Question: What is the maximum amount of money that can be robbed from the houses? The connected houses cannot be robbed at the same time.
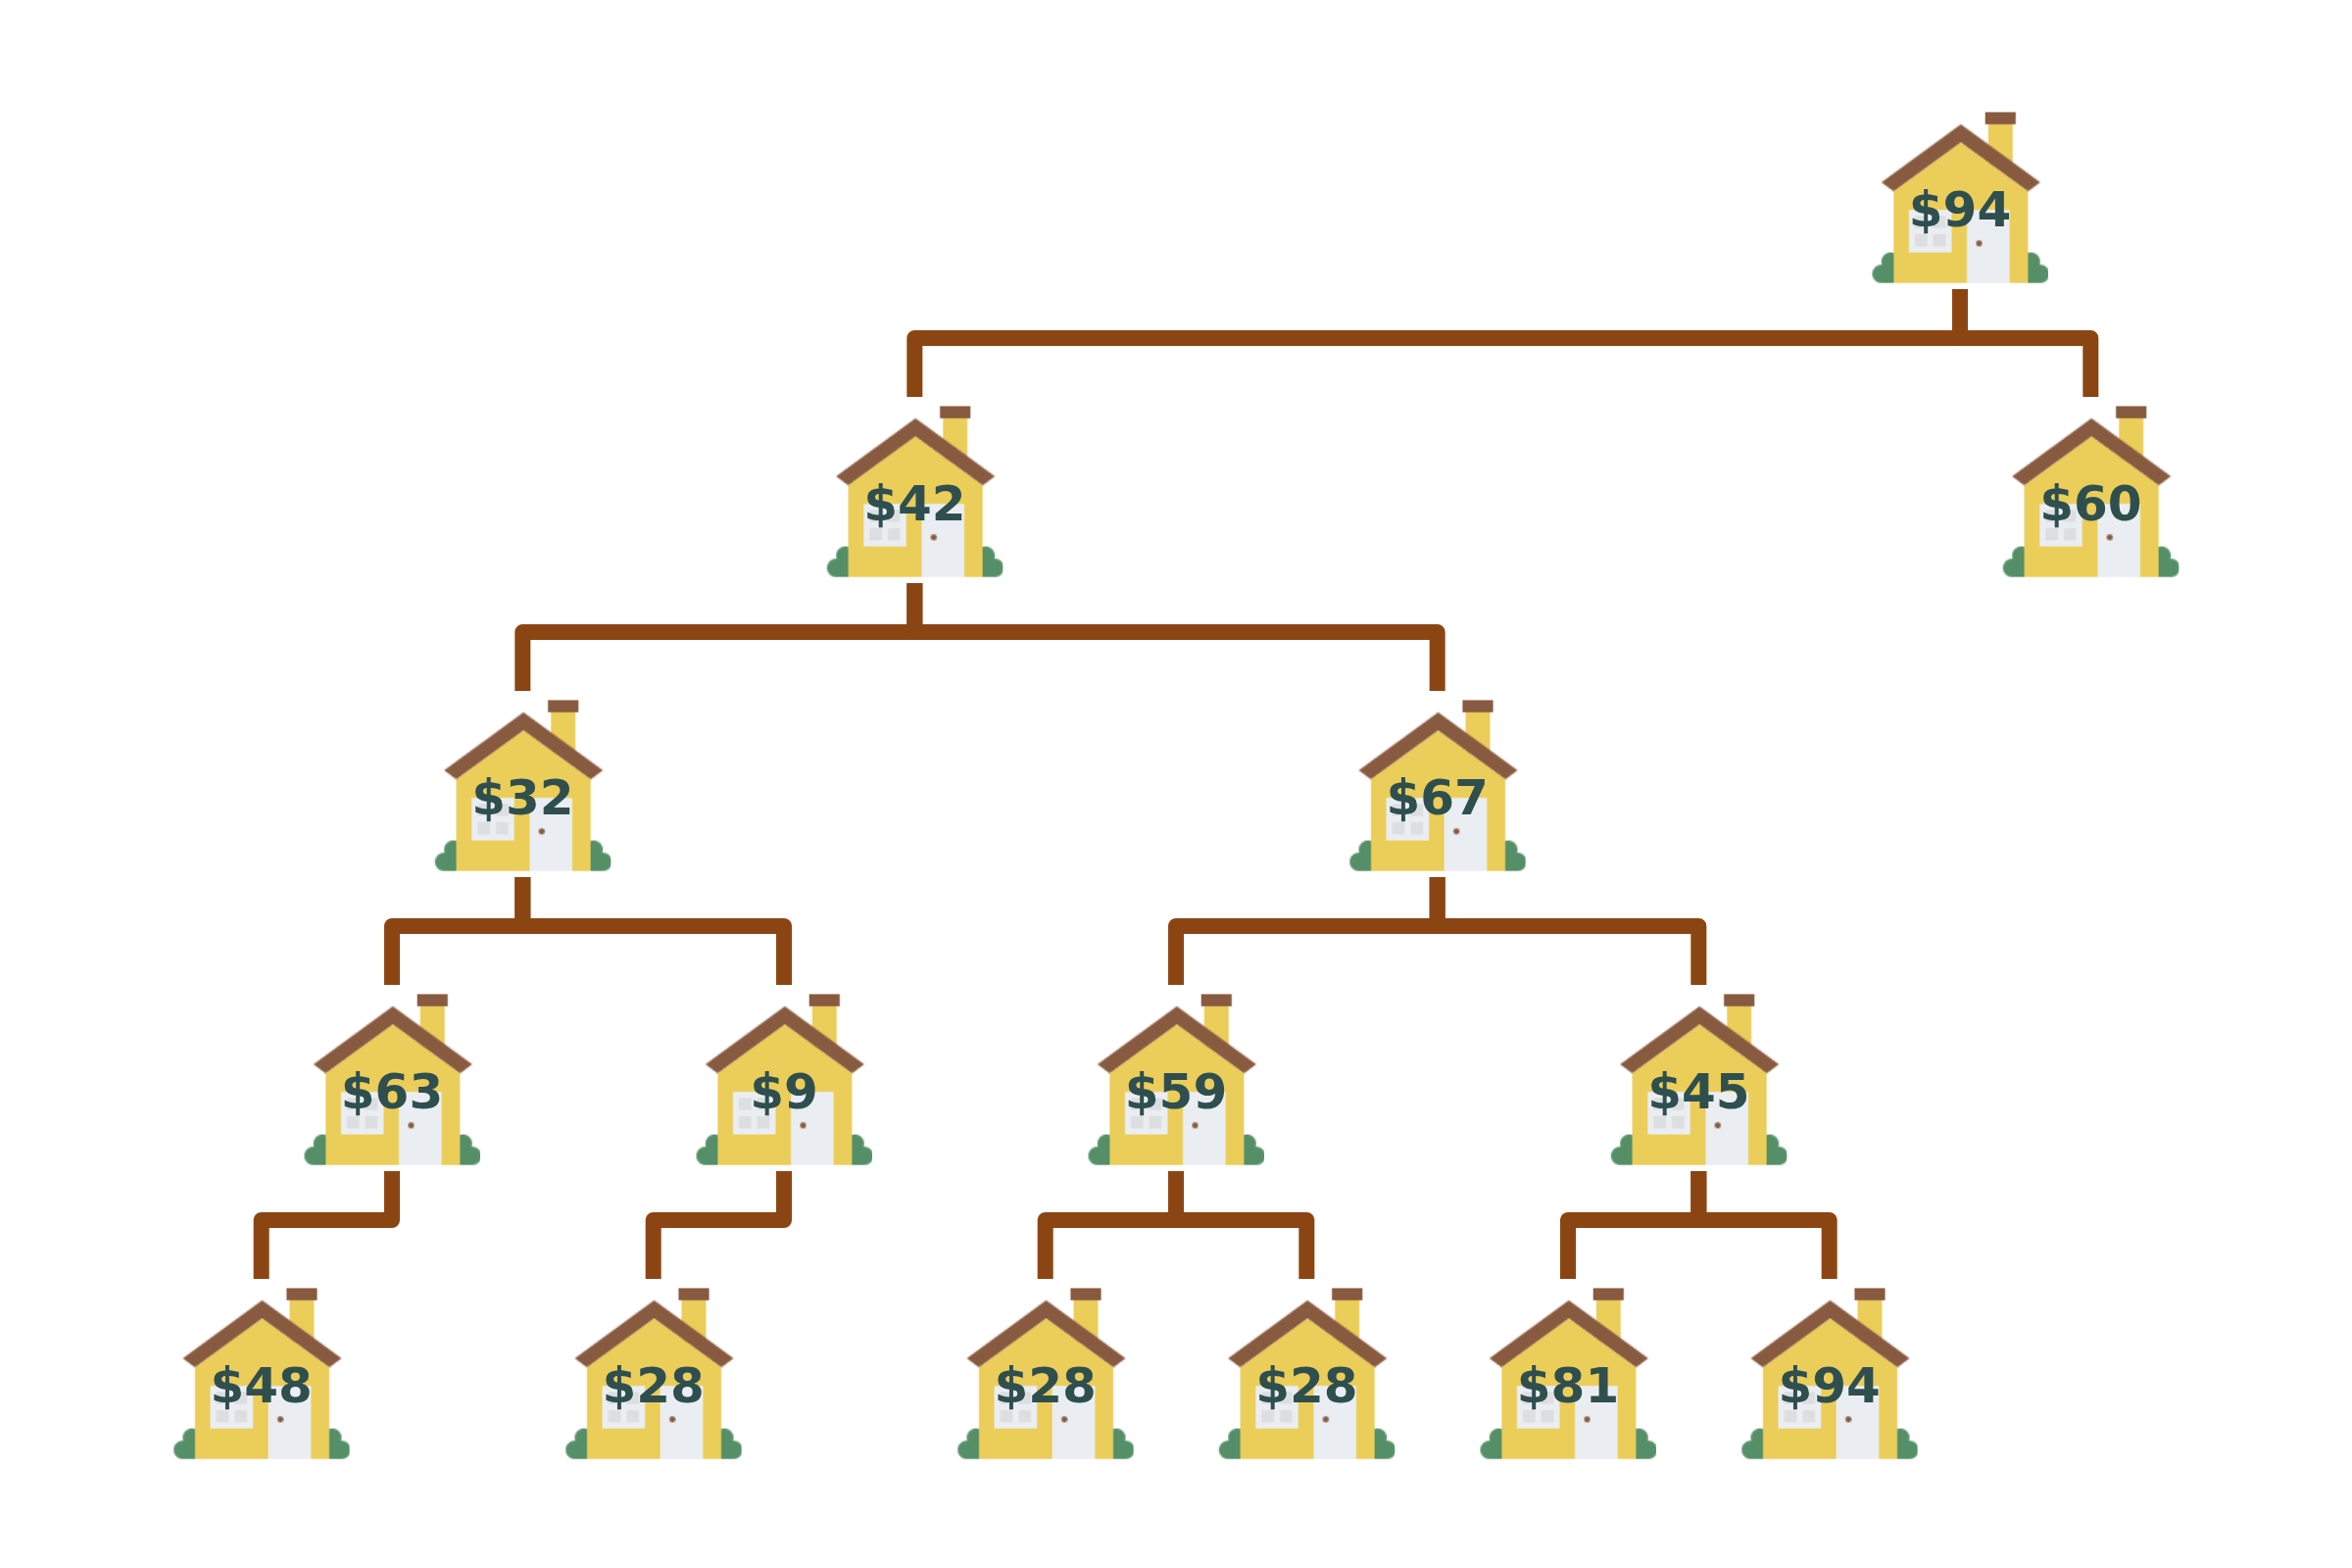
Answer: 500